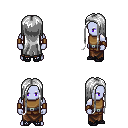
a pixel art fantasy rpg character, male body template, dark elf, purple skin, leather chest armor, robe skirt, white extra-long hairstyle, leather bracers, ghillies, four views (front, back, left, right), 2x2 character sprite sheet, small pixel art, hard edges, no anti-aliasing